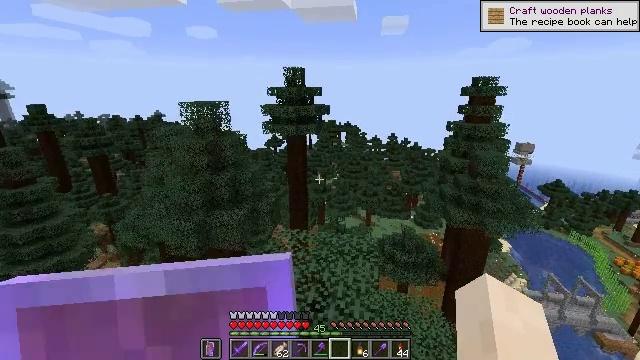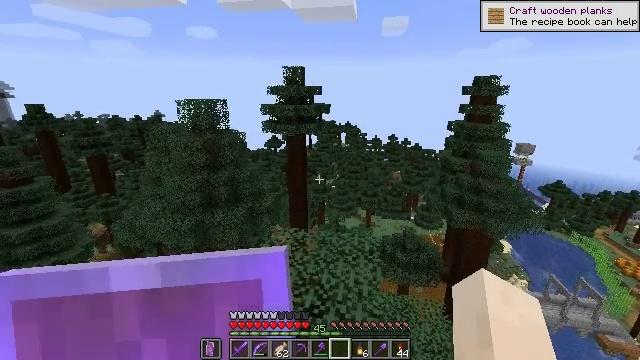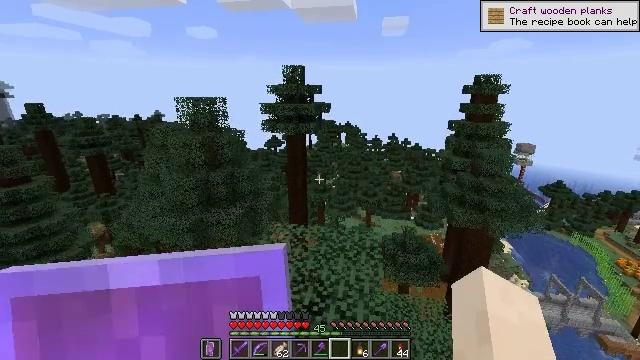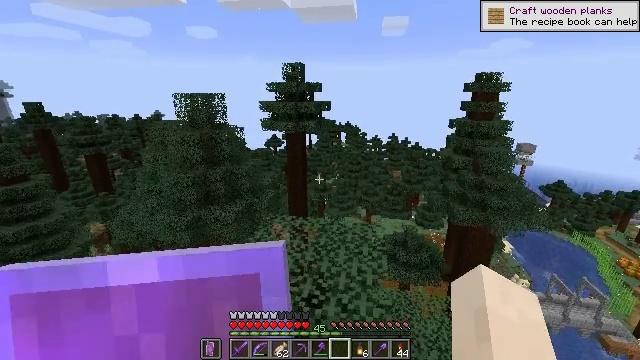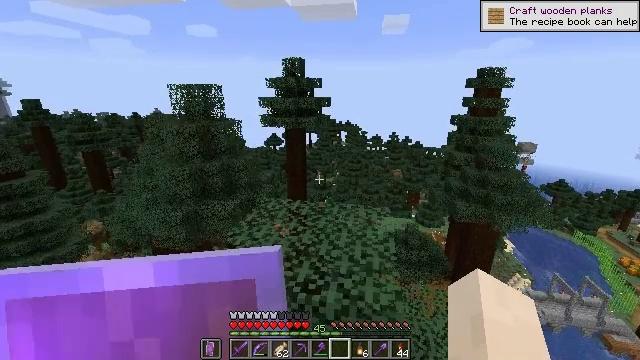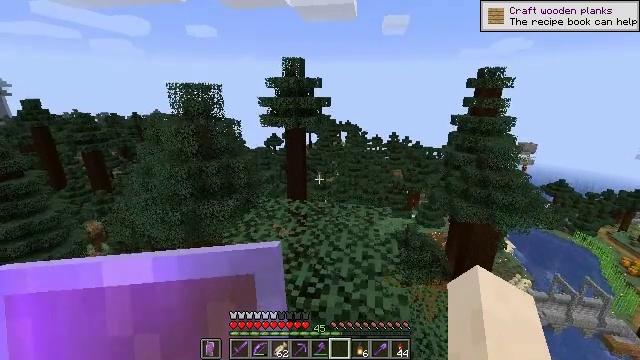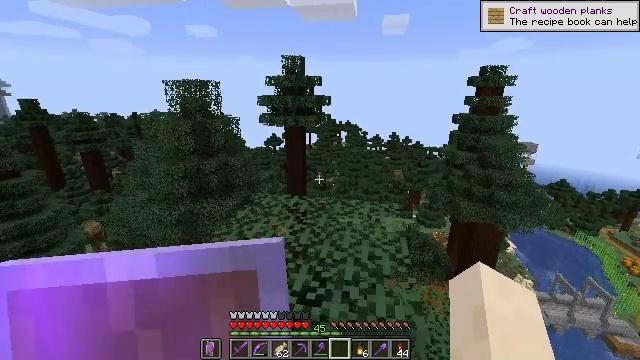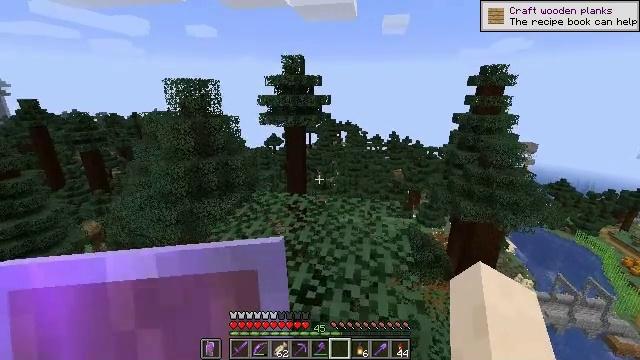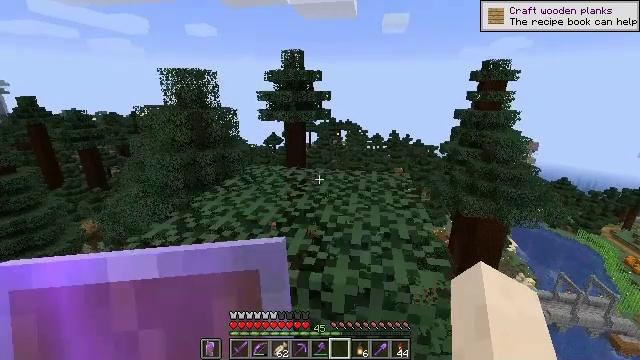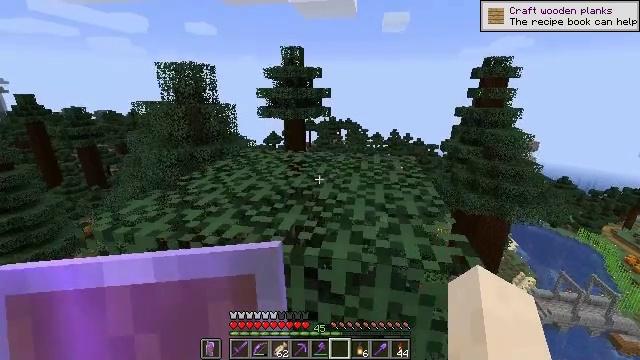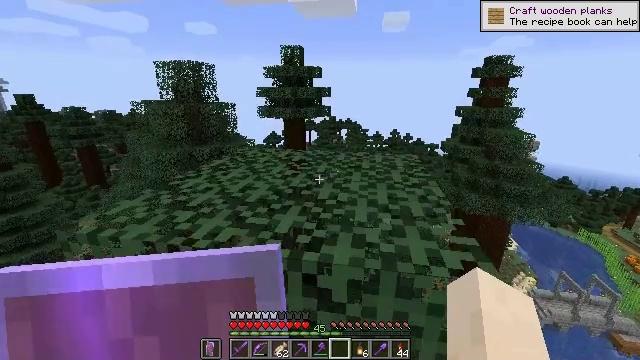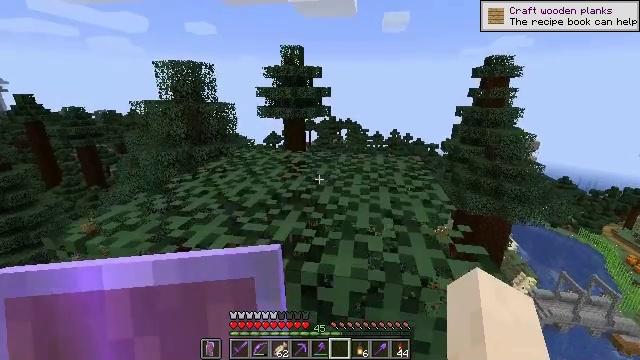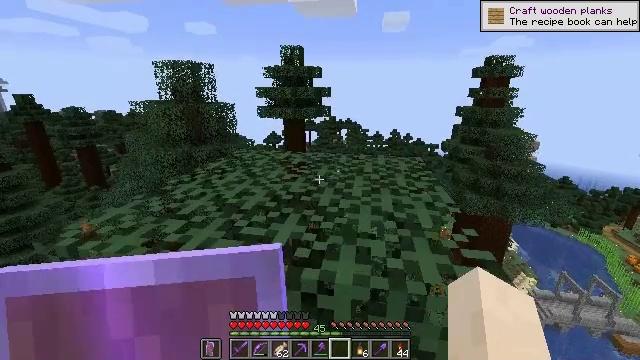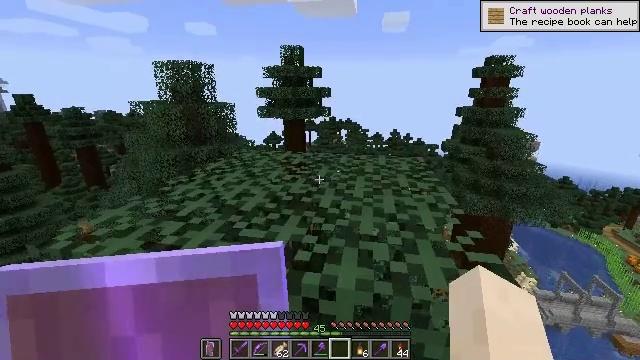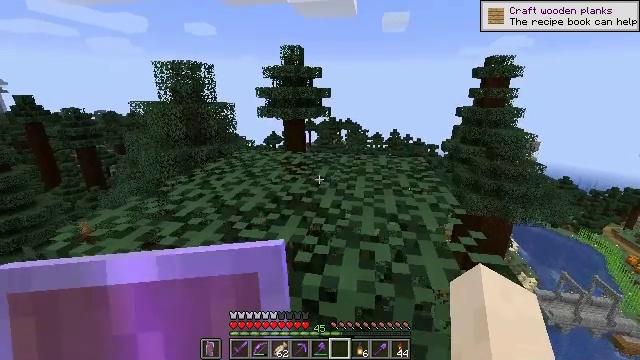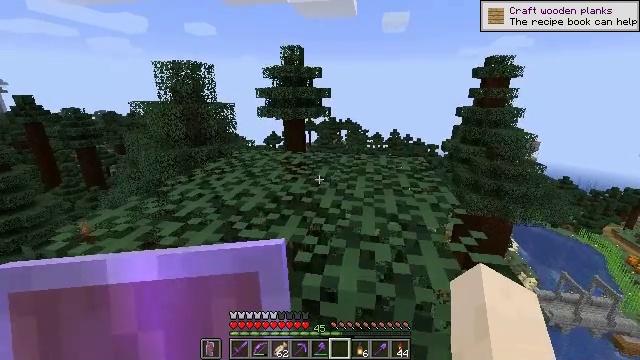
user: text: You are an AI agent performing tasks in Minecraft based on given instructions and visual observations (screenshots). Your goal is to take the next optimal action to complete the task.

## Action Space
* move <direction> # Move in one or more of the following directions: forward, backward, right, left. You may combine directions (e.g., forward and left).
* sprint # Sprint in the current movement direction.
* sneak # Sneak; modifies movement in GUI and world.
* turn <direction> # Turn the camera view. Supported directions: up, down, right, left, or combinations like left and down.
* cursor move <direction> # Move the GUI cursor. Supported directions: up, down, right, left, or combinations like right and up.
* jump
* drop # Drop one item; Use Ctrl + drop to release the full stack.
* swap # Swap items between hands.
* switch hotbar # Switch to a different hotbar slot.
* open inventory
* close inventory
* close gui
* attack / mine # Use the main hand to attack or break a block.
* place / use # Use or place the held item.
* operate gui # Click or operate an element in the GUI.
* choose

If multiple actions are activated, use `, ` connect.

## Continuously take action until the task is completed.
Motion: motion action
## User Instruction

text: Destroy the spruce leaves to get sticks and saplings.
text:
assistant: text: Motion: move forward
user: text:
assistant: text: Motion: move forward
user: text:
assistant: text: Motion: move forward
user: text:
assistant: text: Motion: move forward
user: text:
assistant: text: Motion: move forward
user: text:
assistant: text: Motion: move forward
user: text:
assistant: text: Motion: no_op
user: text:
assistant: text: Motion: no_op
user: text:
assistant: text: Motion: no_op
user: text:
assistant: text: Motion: no_op
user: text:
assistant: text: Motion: no_op
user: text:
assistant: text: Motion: no_op
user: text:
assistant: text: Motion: no_op
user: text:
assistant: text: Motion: no_op
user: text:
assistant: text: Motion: no_op
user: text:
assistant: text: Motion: no_op
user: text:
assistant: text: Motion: no_op
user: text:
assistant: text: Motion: no_op
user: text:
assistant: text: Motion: no_op
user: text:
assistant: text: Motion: move forward
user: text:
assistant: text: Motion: move forward
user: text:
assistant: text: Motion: move forward
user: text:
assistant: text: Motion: move forward, jump
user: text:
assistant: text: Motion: move forward, jump
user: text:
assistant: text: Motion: move forward, jump
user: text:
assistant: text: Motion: move forward
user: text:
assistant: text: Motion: move forward
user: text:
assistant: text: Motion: move forward, turn down
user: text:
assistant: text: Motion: turn left and down
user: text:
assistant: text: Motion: turn left and down